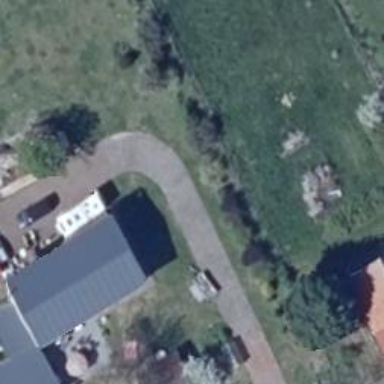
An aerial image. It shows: Driveway.